Question: Something weird is happening.
I've a basic html code. html, head, body.
(As I've received some negative votes, here's the full code)
'''
<html>
<head>
</head>
<body>
</body>
</html>
'''
This is my css:
'''
html {
background-image: url(background.png);
background-repeat: repeat;
margin-top:-8px;
}
body {
background-image: url(telefonillo.png);
background-repeat:no-repeat;
}
'''
This is what chrome and firefox shows:

How can I fix this?
I tried to "Inspect" with firefox, and tried to remove the "background.png" from HTML, then the "telefonillo.png" shows up.
Tried "z-index:1" on body, but isn't working, as it isn't content at all.
Edit: I also tried removing all the divs, and other css, incase there was some kind of problems between any rules, but it's still happening.
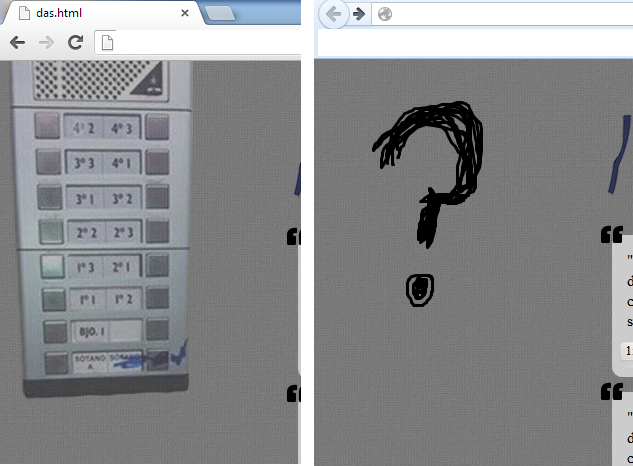
Answer: Why don't you use before like this
'''
body:before {
content:"";
background:url(background.png) no-repeat top left;
width:100%;
height:100%;
}
body {
background:url(telefonillo.png) no-repeat top left;
width:100%;
height:100%;
}
'''